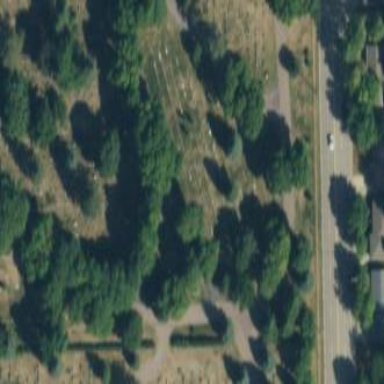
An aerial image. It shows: Sector within cemetery.